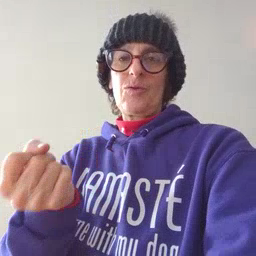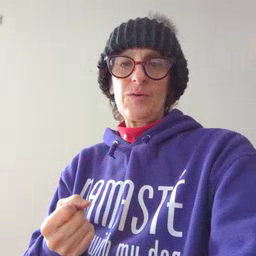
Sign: drawer